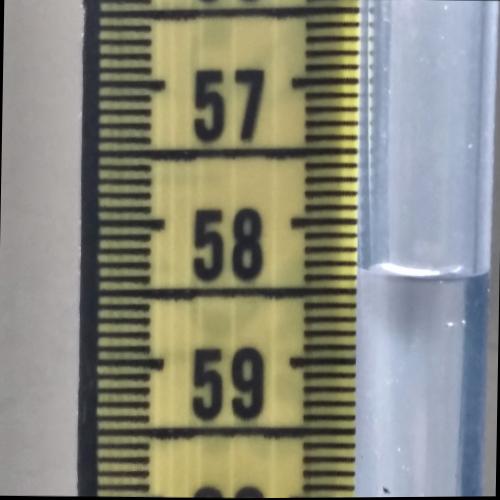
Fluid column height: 58.4 cm